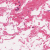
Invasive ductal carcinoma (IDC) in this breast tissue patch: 0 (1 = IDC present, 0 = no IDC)